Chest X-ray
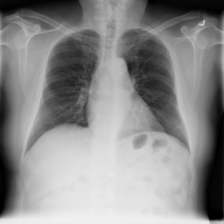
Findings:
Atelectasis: negative
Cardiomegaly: negative
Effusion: negative
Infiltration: negative
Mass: negative
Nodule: negative
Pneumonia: negative
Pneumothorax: negative
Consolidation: negative
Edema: negative
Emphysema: negative
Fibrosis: negative
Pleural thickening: negative
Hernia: negative